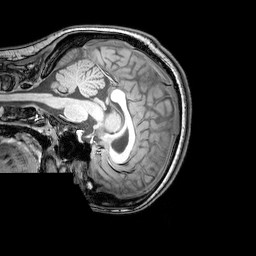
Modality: T1w
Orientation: sagittal
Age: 22
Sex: female
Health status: healthy
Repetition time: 0.081 s
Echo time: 0.037 s